Question: I generated the Python documentation with sphinx to view it on Qt Assistant, but the theme used by the Python developers for their documentation seems to have some problems on Qt Assistant, Is there a way to override/change the theme before generating the documentation?

Thanks!
P.S.: I followed some indications from here <URL> but instead of doing 'make html' I did 'sphinx-build -b qthelp . build/qthelp' and later 'qcollectiongenerator-qt4 build/qthelp/Python.qhcp'. I used sphinx 1.1.3.
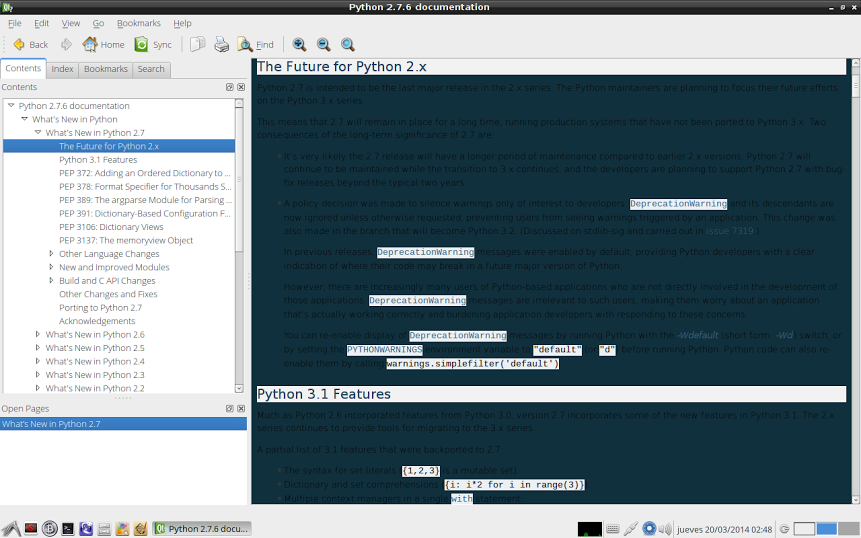
Answer: This was a bug on Python documentation that is now fixed :) see <URL>